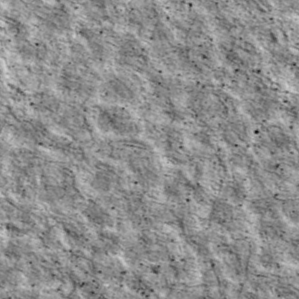
Label: non_frost